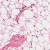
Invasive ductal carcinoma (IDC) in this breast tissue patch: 0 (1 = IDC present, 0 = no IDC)